Question: This is the expansion diagram of a second-order Rubik's Cube. Given the initial state, you can perform 18 standard operations. Find the minimum number of steps to make the Rubik's Cube reach the restored state. The goal is to restore the cube to its original state, with green on the front face, white on the top, and yellow on the bottom, disregarding isomorphic configurations.
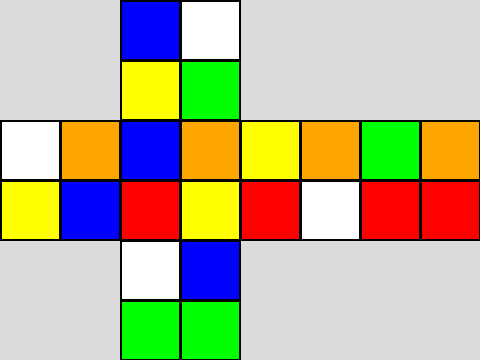
Answer: 5